Interaction volume radius: 5 \u00c5
Interaction volume height: 20 \u00c5
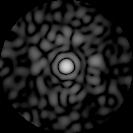
Disorder parameter: 0.8062